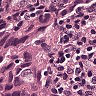
Metastatic tissue present: yes